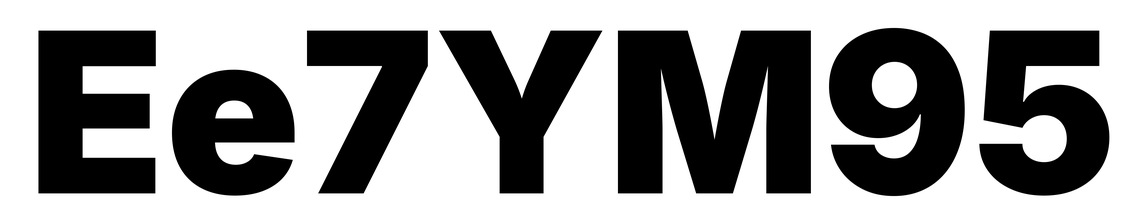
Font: Inter_Black